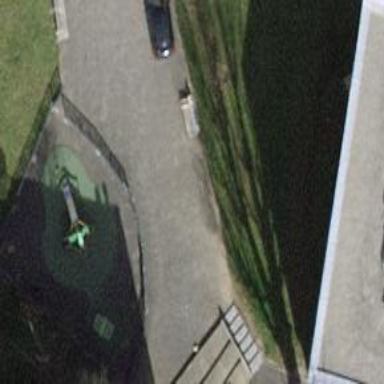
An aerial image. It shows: Playground area for leisure activities on the land.